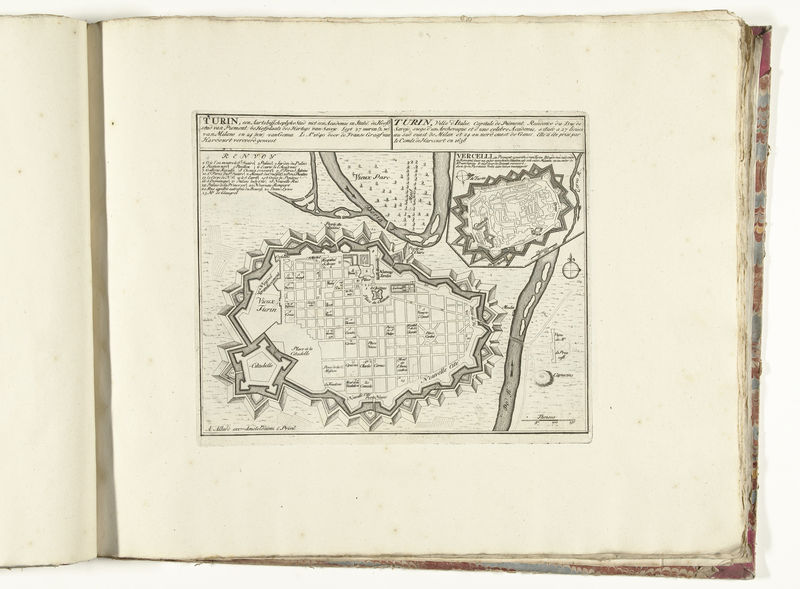
Titel: Plattegrond van Turijn, ca. 1701-1713
Künstler: Abraham Allard
Standort: Amsterdam
Institution: Rijksmuseum
Schlagwörter: white, black, gray, old, wall, print, hill, lake, mountain, mountains, ocean, sea, water, island, river, castle, line, outline, town, italy, valley, city, plan, walls, map, streets, circle, lines, rose, book, page, text, georgia, compass, countryside, blocks, moat, pentagon, maps, turin, islands, positions, ratty, vercelli, fortifiction